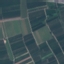
Land use / land cover class: PermanentCrop